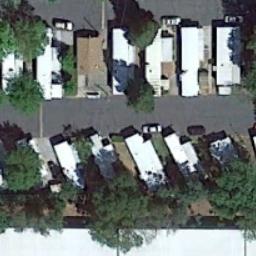
Label: residential